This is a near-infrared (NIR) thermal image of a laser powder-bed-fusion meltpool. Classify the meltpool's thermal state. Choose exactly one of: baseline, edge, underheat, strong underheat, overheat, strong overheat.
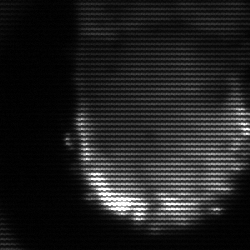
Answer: baseline